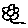
Label: flower